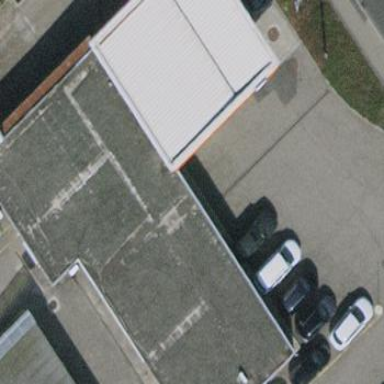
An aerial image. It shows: Retail building.